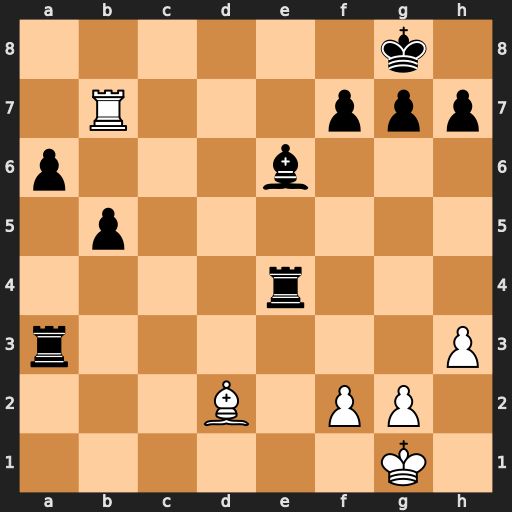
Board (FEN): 6k1/1R3ppp/p3b3/1p6/4r3/r6P/3B1PP1/6K1
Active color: w
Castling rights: -
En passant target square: -
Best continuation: Rb8+ Bc8 Rxc8+ Re8 Rxe8#